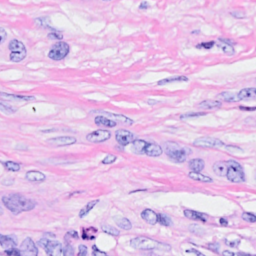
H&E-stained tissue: Breast